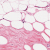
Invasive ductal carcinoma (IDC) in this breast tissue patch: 0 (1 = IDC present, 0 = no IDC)